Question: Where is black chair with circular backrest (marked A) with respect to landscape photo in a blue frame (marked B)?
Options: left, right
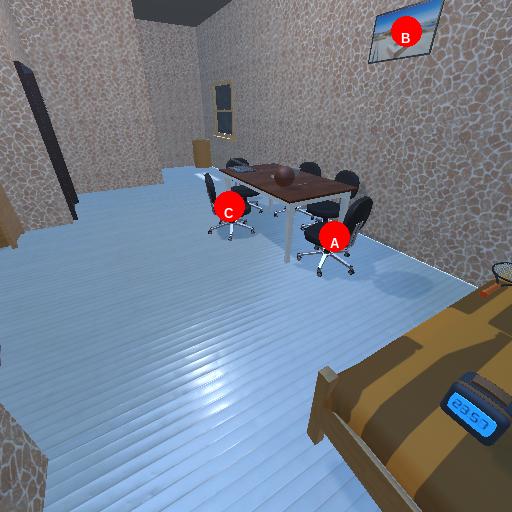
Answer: left